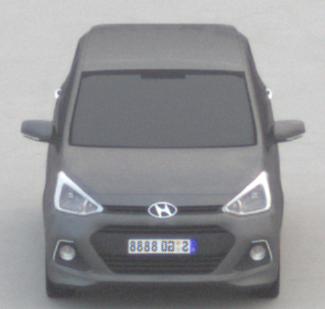
Make: Hyundai
Model: i10
Detailed model: Gen. 2
Model produced from: 2013
Model produced until: 2019
Doors: 5
Color: gray
Road condition: dry road
Daytime: morning or afternoon
Contrast: low contrast